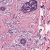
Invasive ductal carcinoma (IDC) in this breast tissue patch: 1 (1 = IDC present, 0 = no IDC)